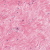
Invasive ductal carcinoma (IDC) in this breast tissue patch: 0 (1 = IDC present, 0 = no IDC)